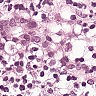
Metastatic tissue present: yes